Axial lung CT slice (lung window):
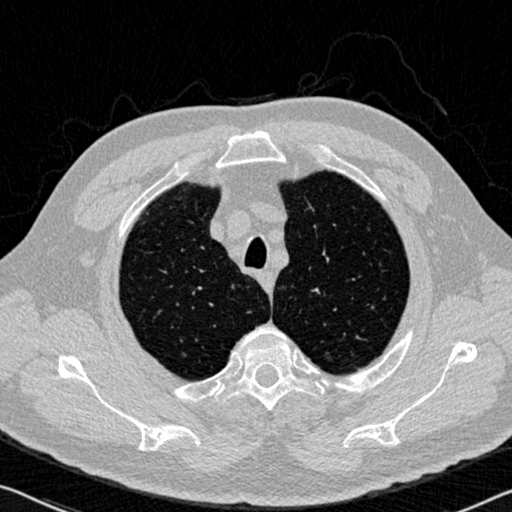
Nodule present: no